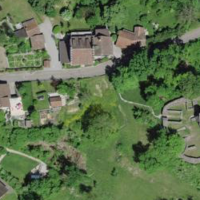
EUNIS habitat code: 24
Species observed at this site:
Ectophasia crassipennis
Rhingia campestris
Lonicera acuminata
Eupeodes luniger
Bombus lapidarius
Tephritis neesii
Colletes cunicularius
Helophilus trivittatus
Anthophora plumipes
Convallaria majalis
Dasysyrphus albostriatus
Epistrophe grossulariae
Eristalis tenax
Bombus hypnorum
Paragus haemorrhous
Sphaerophoria scripta
Lampides boeticus
Halictus rubicundus
Sericomyia silentis
Baccha elongata
Colletes hederae
Bombus sylvarum
Helophilus pendulus